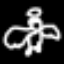
Label: angel